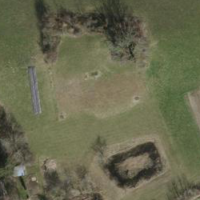
EUNIS habitat code: 24
Species observed at this site:
Cruciata laevipes
Ichthyosaura alpestris